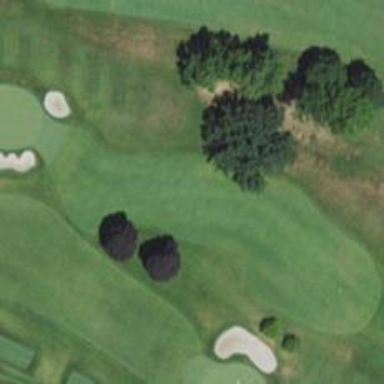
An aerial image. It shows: View of golf hole.